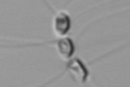
Label: Chaetoceros